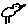
Label: bird